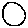
Label: circle